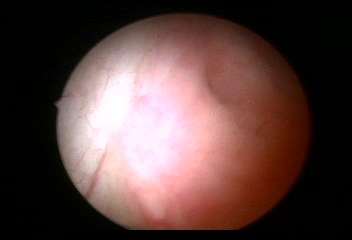
Modality: WLC
Class: Anatomical landmarks
Subclass: UreteralOrifice
Bladder cancer association: No
Annotated structures: Left ureteral orifice